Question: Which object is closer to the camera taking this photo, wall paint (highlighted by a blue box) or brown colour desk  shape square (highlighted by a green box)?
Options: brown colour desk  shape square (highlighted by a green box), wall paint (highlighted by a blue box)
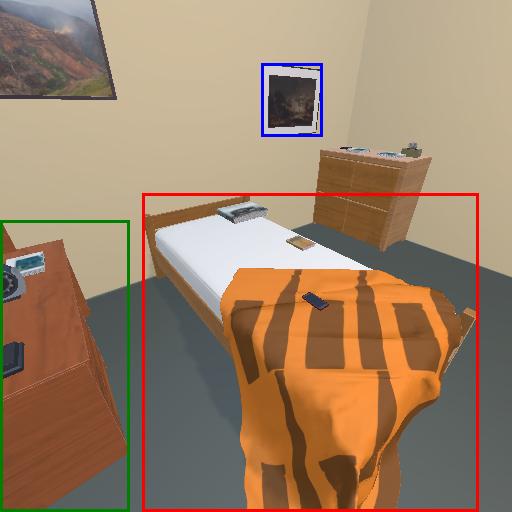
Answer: brown colour desk  shape square (highlighted by a green box)